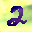
Label: 2